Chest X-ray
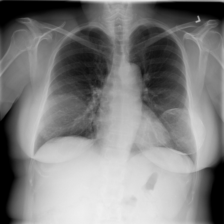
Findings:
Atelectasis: negative
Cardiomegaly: negative
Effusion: negative
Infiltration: negative
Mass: negative
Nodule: negative
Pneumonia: negative
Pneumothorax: negative
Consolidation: negative
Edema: negative
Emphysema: negative
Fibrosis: negative
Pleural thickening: negative
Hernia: negative